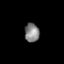
Tissue: prostate
Cell type: T cells
Senescence score: 0.3296
Nuclear area (px): 268
Mean DAPI intensity: 132.052